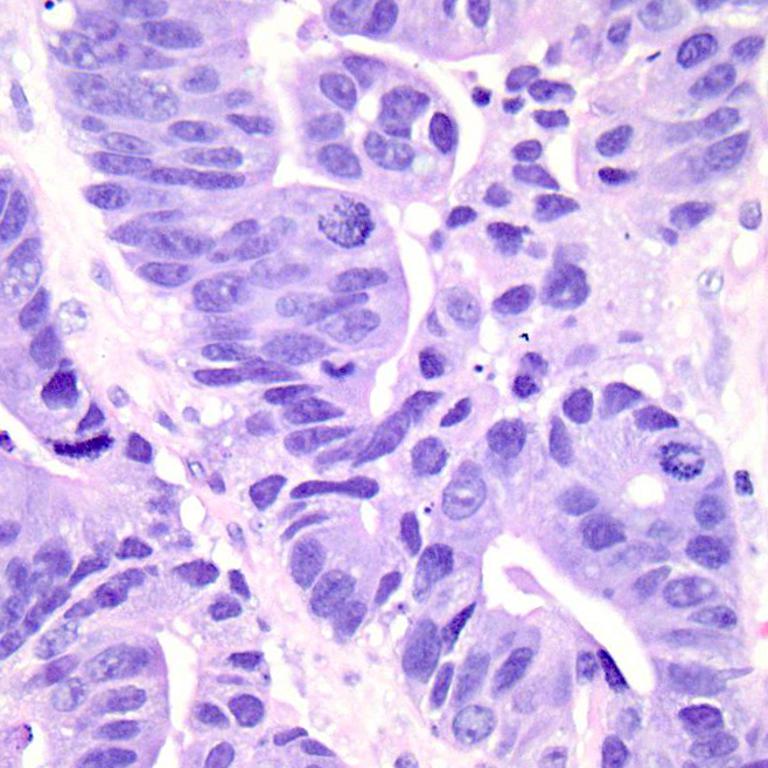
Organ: colon
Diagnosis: adenocarcinomas